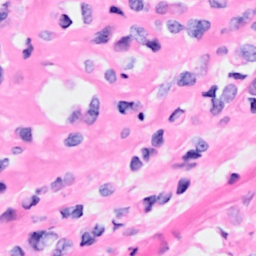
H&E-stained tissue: Breast